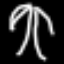
Label: palm tree